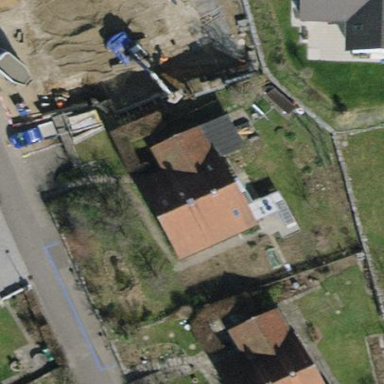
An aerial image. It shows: Detached building with gabled roof.